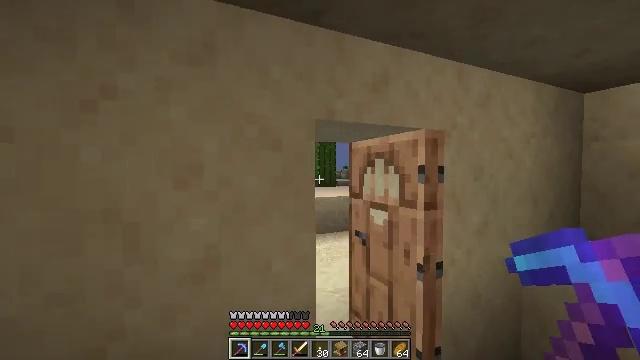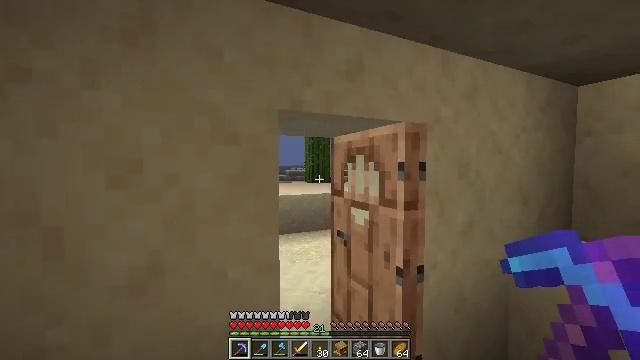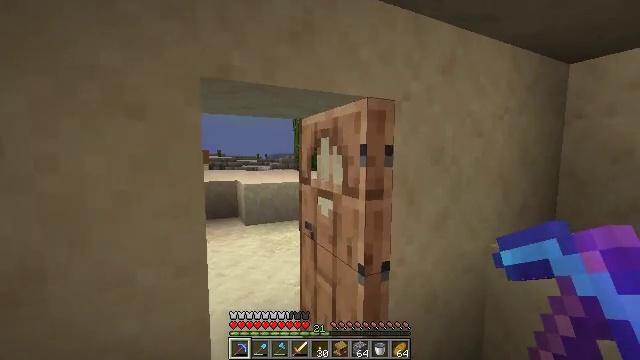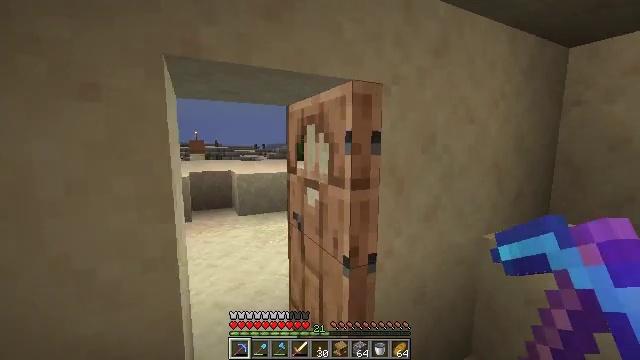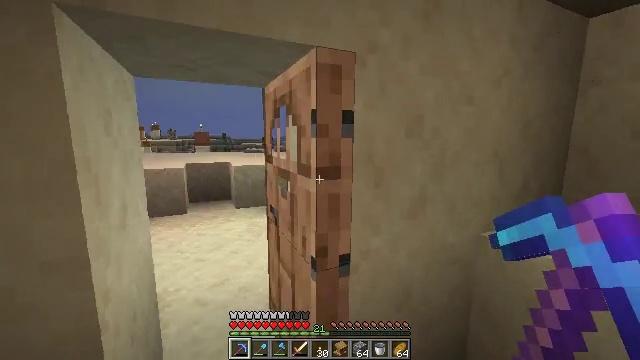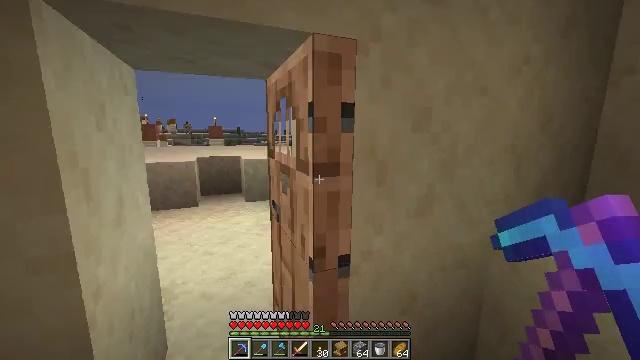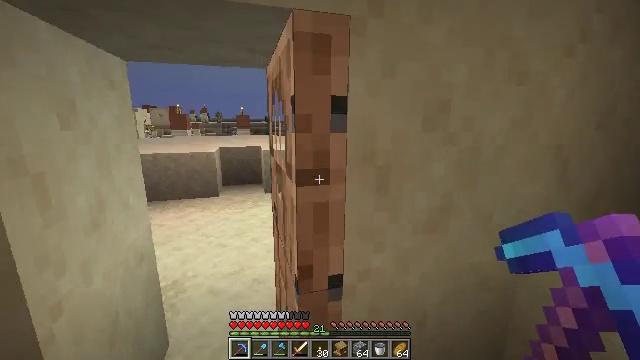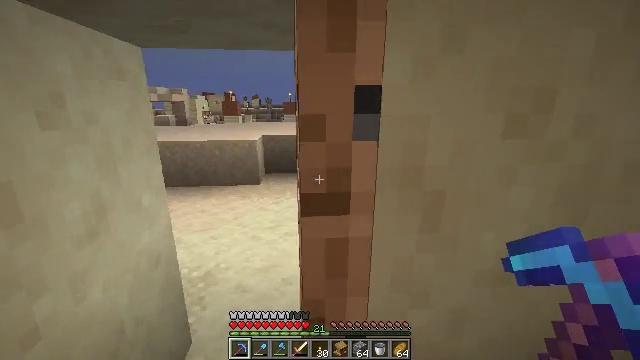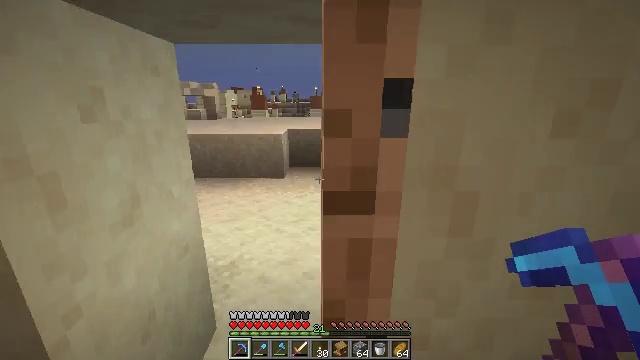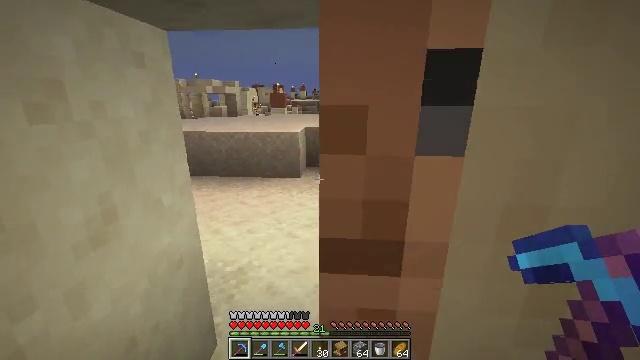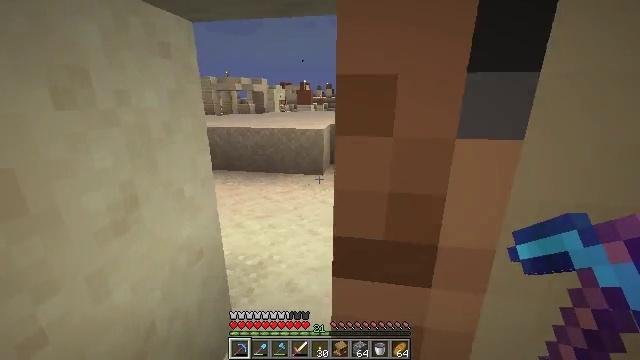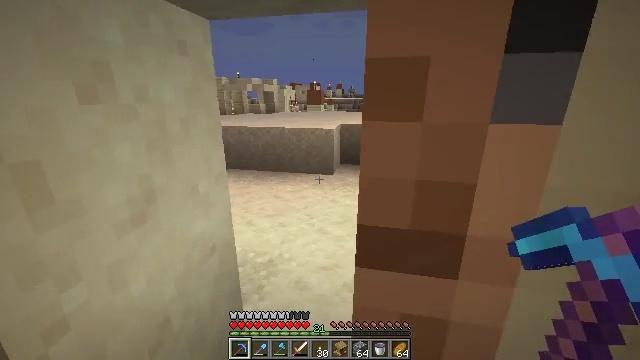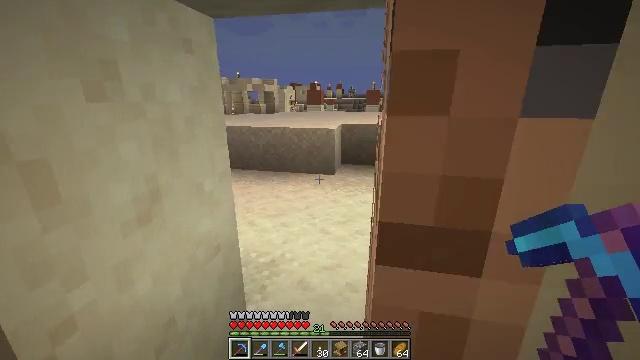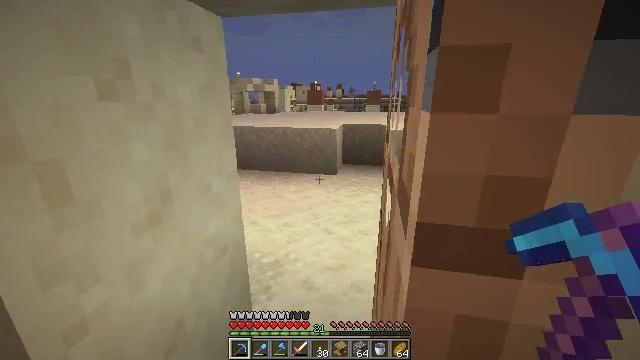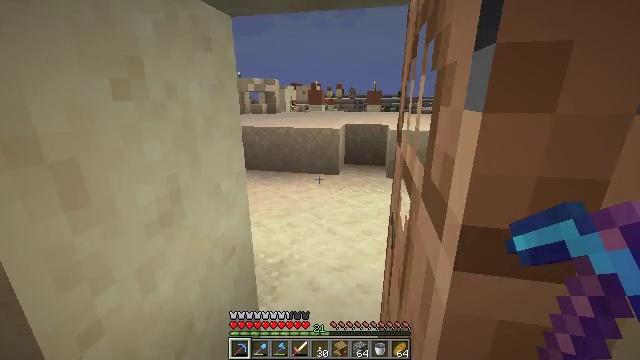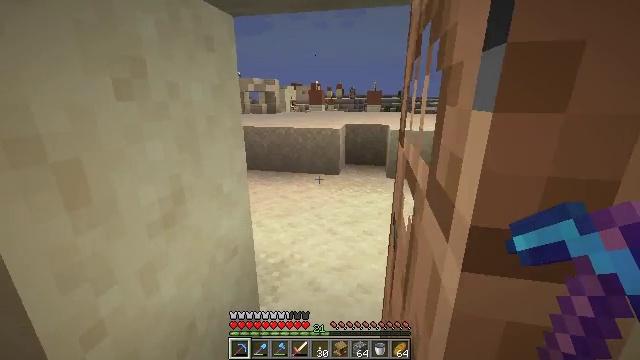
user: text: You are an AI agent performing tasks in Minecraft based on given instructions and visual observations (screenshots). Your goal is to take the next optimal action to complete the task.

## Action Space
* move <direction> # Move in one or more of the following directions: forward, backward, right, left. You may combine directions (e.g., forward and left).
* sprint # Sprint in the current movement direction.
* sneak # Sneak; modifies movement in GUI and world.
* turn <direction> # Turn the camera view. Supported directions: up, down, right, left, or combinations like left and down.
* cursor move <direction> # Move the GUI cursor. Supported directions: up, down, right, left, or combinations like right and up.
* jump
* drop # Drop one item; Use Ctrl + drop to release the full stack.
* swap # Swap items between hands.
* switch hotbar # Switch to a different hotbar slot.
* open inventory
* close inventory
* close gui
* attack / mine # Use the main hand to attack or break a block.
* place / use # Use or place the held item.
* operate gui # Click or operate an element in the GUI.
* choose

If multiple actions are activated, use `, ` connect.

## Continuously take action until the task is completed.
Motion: motion action
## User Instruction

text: Break the smooth sandstone to collect it.
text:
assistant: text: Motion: move forward and move right
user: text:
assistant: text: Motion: move forward and move right, turn right and down
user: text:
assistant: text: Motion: move forward and move right, turn down
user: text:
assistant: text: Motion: move forward and move right, turn left and down
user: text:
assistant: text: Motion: move forward and move right, turn left and down
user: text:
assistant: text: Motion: move forward, turn left and down
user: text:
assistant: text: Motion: move forward, turn left and down
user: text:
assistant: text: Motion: move forward, turn left and down
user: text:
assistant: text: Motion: move forward, turn left
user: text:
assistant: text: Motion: move forward, turn left
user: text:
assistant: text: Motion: move forward, turn left
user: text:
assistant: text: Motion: move forward
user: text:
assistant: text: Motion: move forward
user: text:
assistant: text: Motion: move forward
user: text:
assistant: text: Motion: move forward
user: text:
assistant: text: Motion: move forward
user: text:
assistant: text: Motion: move forward
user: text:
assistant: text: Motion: move forward
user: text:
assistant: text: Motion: move forward
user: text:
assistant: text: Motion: move forward
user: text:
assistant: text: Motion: move forward, turn up
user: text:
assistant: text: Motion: move forward
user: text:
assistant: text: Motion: move forward
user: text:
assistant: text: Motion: move forward
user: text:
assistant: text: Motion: move forward
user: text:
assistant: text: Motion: move forward
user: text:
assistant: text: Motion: move forward
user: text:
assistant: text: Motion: move forward
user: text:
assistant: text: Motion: move forward, turn left
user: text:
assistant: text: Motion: move forward, turn left